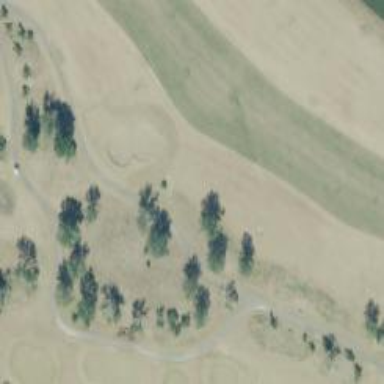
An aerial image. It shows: Golf hole.